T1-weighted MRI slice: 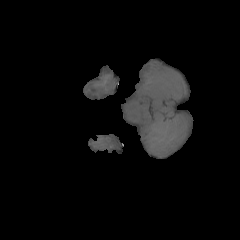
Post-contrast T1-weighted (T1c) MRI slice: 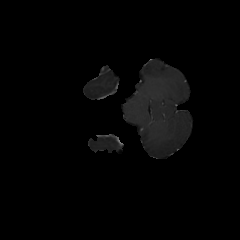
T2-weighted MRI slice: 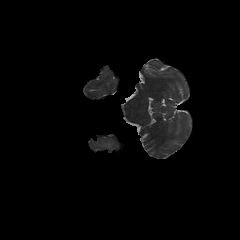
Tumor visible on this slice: yes